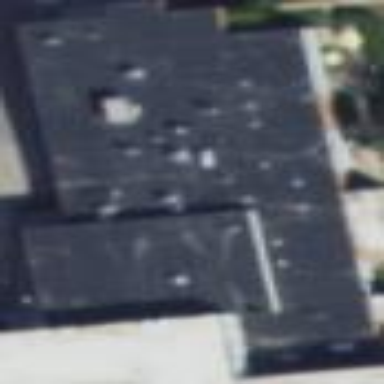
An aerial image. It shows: School building.